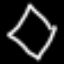
Label: diamond